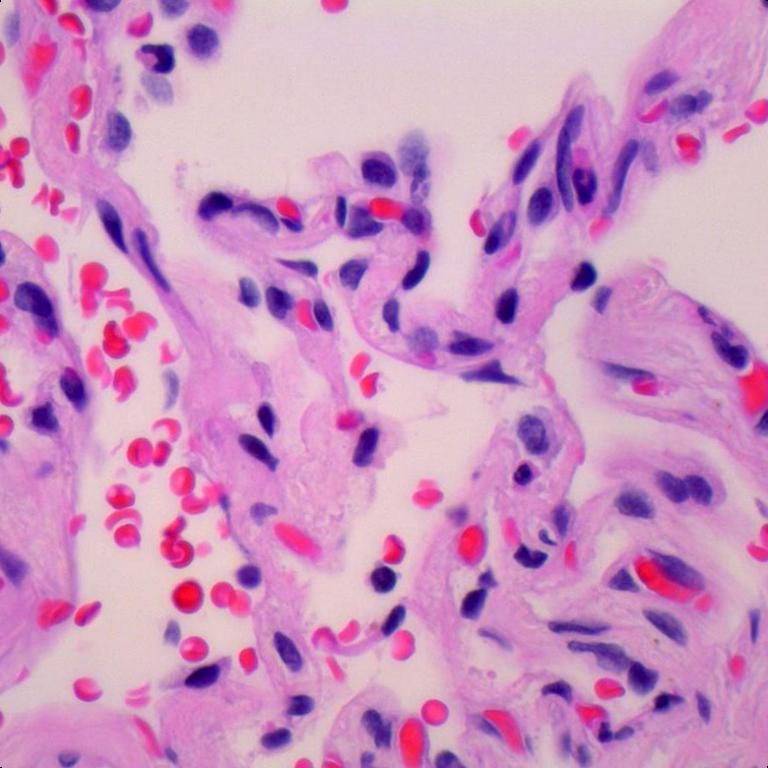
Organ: lung
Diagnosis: benign